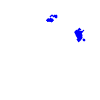
Particle: electron